Field crop: maize
Growth stage: 2
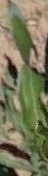
Species: maize